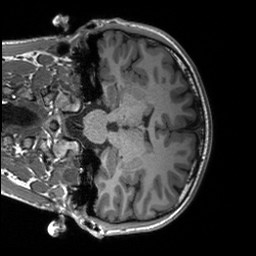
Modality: T1w
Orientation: coronal
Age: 19
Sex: male
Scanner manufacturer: siemens
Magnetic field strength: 3 T
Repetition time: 2.3 s
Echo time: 0.00227 s